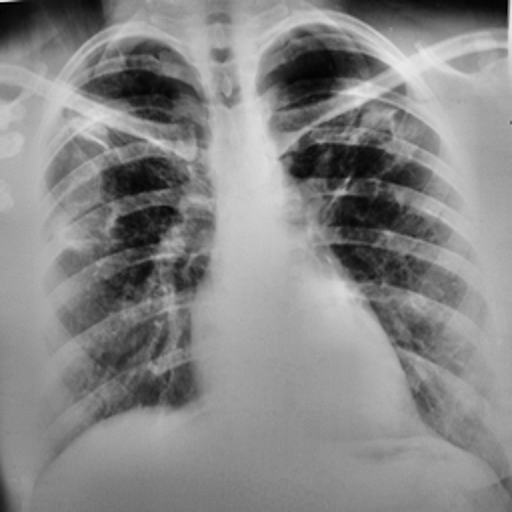
Finding: TUBERCULOSIS